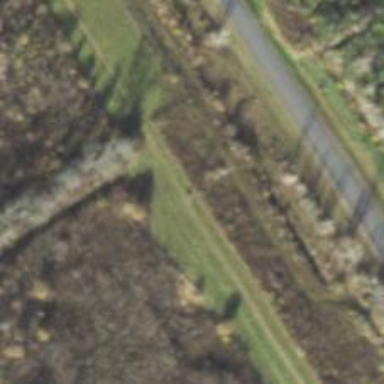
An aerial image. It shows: Power pole.